Question: I've been trying to get a section of my TabBarController to go fullscreen for a while but still can't figure out this 1 last piece.
So I'm able to put the UIViewController behind UINavigationBar using the code below.
'''
self.navigationController.navigationBar.translucent = YES;
self.wantsFullScreenLayout = YES;
'''
Also able to hide the UINavigationBar & TabBarController using the code below.
'''
[self.navigationController setNavigationBarHidden:YES animated:NO];
[self.tabBarController.tabBar setHidden:YES];
'''
However, my UIViewController's height still wouldn't extend behind where the TabBarController is before I hide it. So it looks as though there is a blank space below.
Image attached.

I tried changing self.tabBarController.view.frame and bound. Still doesn't do it. Seems like something is preventing it to cover that bottom portion.
How can I achieve that?
Thank you,
Tee
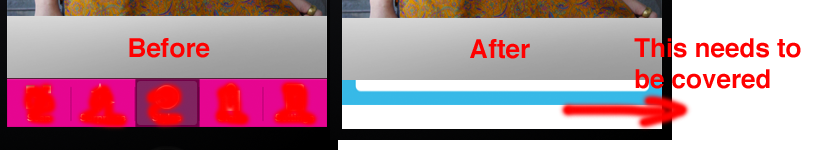
Answer: UITabBarController is not designed to allow its subview to go "behind" the tab bar, probably because a tab bar cannot be translucent. And although '[self.tabBarController.tabBar setHidden:YES]' does hide the tab bar, it doesn't tell the UITabBarController to lay out your view in the space that is normally occupied by the tab bar. In fact, there is no really supported way to do this.
OTOH, it is easy enough to reposition the tab bar manually if you are willing to risk things breaking in a future version of iOS. The UITabBarController's 'view' has two subviews: one is the tab bar, and the other is the content view (which contains the view from the currently active view controller). Just resize the content view to occupy the space; you could even animate the tab bar moving off the bottom of the screen if you'd like.